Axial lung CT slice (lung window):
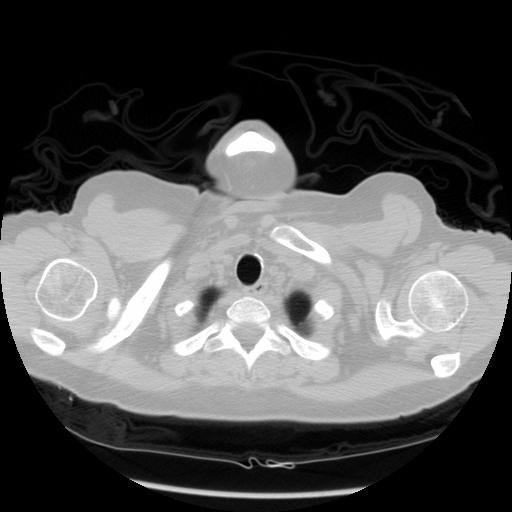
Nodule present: no